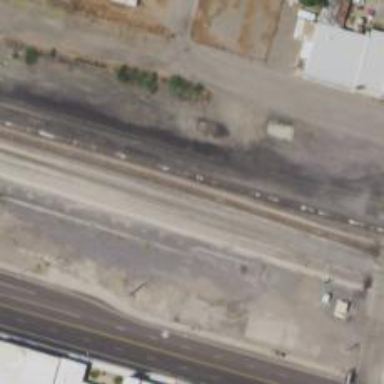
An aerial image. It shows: Railway siding with rails.